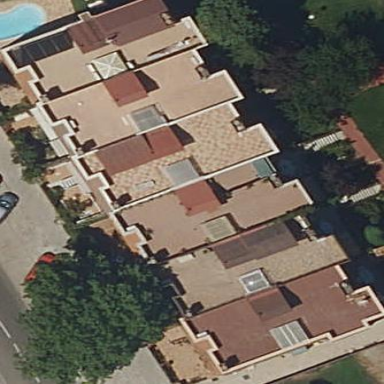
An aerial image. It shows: Terrace building.